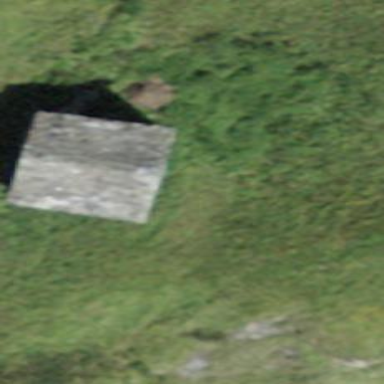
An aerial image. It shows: Barn.